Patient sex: F
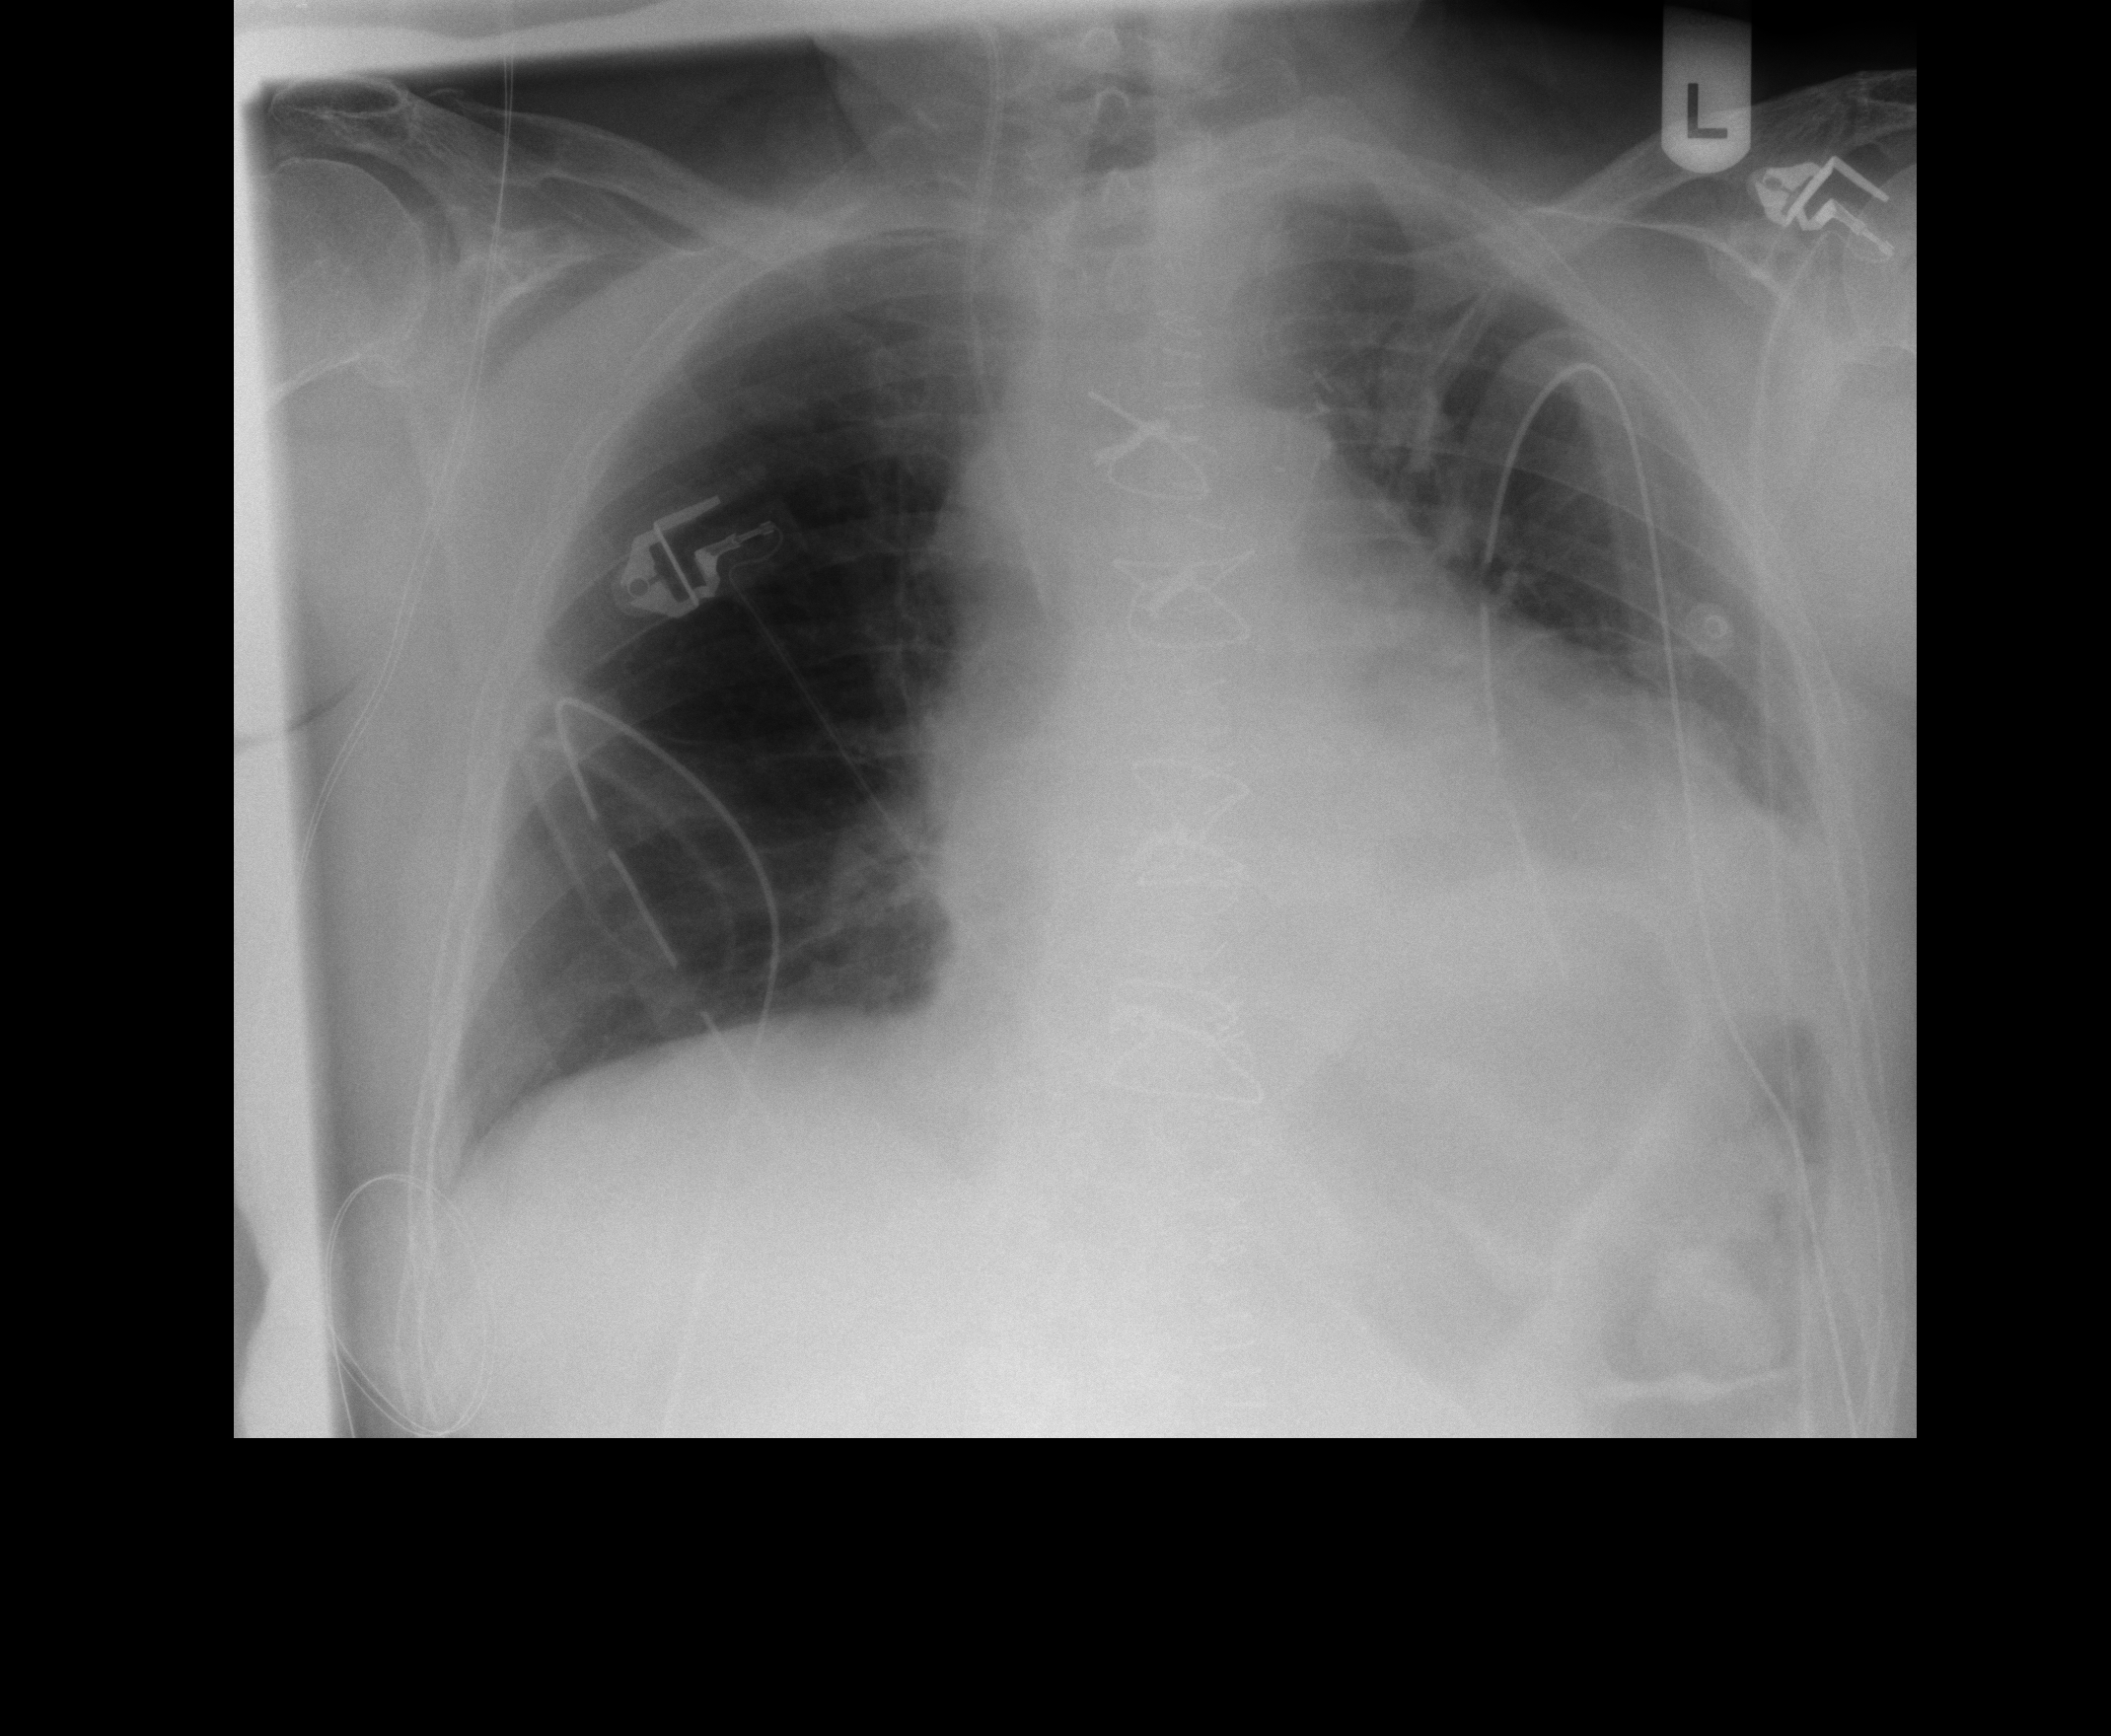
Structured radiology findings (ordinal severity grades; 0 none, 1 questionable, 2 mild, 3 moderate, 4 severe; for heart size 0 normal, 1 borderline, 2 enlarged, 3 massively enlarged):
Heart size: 2
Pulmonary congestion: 2
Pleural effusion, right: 0
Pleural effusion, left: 2
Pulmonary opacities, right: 0
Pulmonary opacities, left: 2
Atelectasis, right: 2
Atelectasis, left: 2